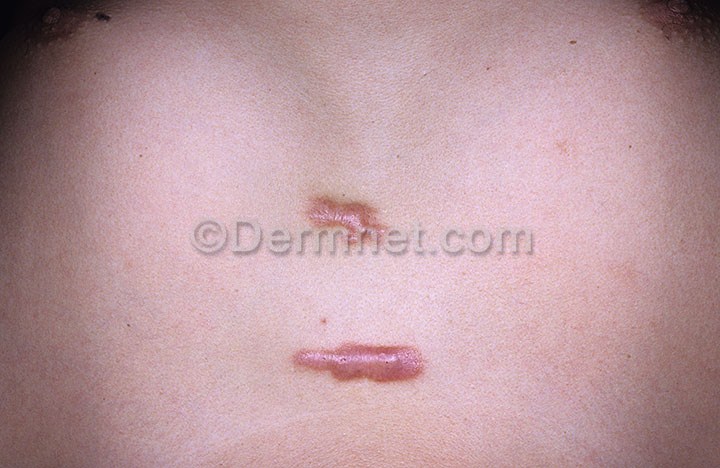
Disease: Seborrheic Keratoses and other Benign Tumors